Question: Get tips?
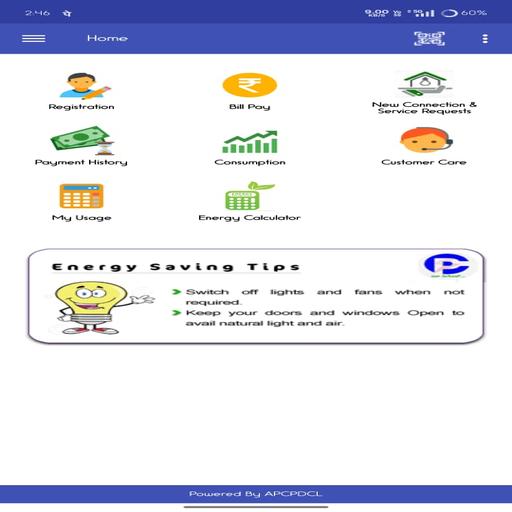
Answer: Energy Saving Tips